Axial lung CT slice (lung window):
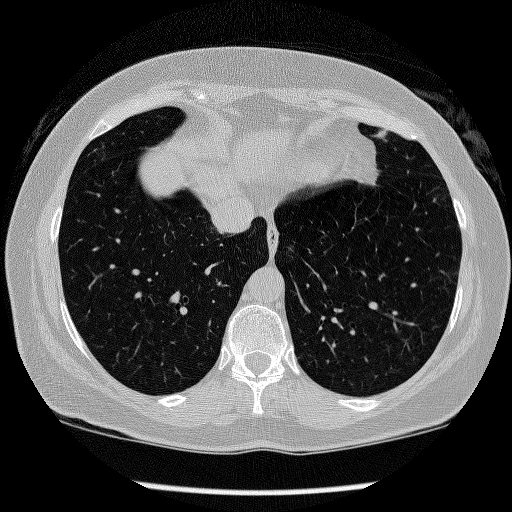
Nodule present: no